Brain MRI, t2w sequence, axial 2D slice.
Patient: age 34, sex F, weight 95 kg, height 1.95 m
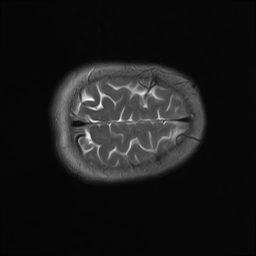